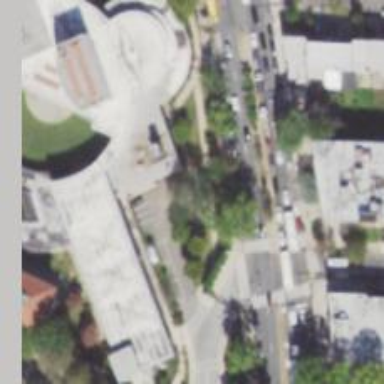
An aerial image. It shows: Theater building.